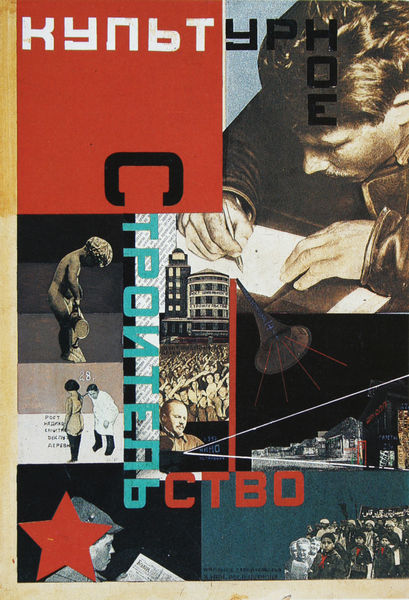
Titel: Entwurf für die Titelseite der Zeitschrift "Kultureller Aufbau"
Künstler: Gustav Kluzis
Standort: Riga
Institution: Staatliches Kunstmuseum der Lettischen Republik
Schlagwörter: blau, hand, mann, dreieck, menschen, braun, lampe, schwarz, tisch, türkis, weiss, gebäude, rot, masse, menge, versammlung, mütze, architektur, mensch, rahmen, feld, felder, figur, blatt, arbeit, turm, skulptur, hellblau, schrift, fotos, papier, moderne, russland, grafik, graphik, siebdruck, arbeiter, collage, fotografie, unterlage, stern, druck, titel, text, zeitschrift, buchstaben, demonstration, plakat, schriftsteller, autor, titelblatt, stift, student, schreiben, mappe, oktober, quadrat, russisch, winkel, kommunismus, kyrillisch, lautsprecher, lenin, schreibstift, raumschiff, satellit, roter stern